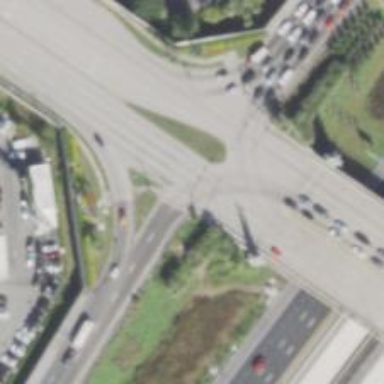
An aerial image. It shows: Parclo intersection with motorway link.